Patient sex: M
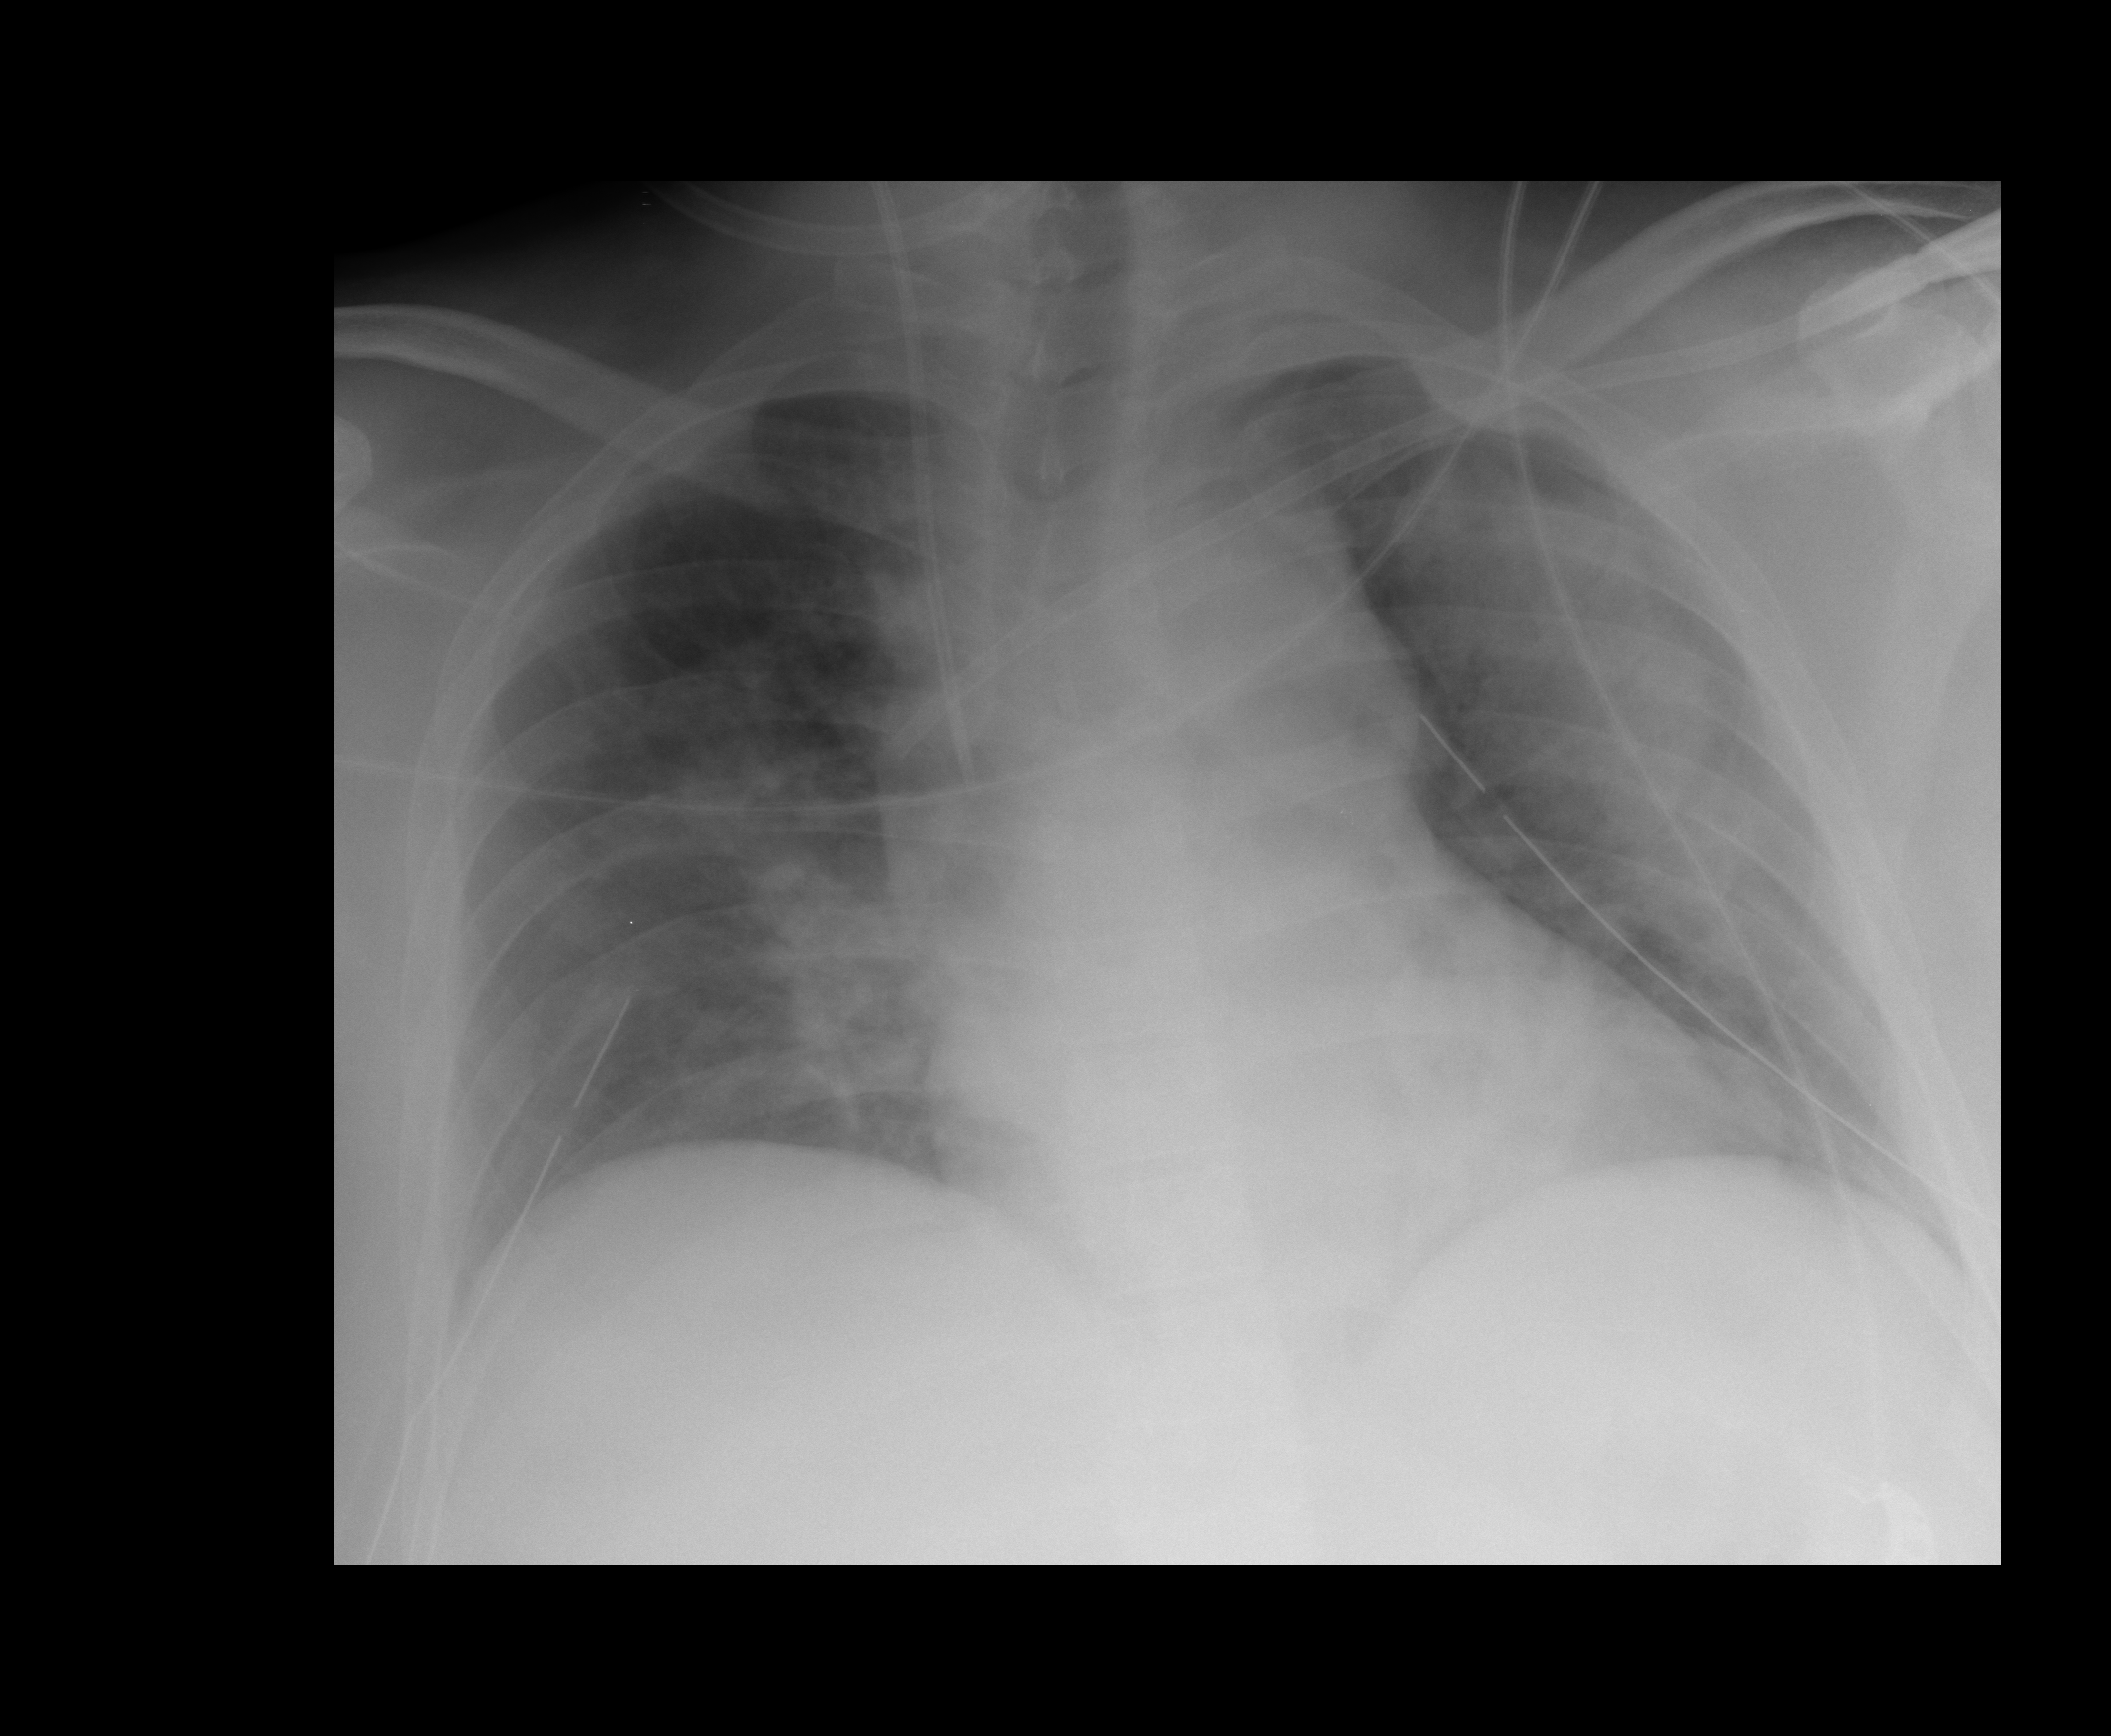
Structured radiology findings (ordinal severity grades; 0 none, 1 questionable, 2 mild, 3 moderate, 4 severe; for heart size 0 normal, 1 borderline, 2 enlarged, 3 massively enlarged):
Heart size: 2
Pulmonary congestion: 3
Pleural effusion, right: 2
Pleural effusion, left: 3
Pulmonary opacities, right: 2
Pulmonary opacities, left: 3
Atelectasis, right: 2
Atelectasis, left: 2